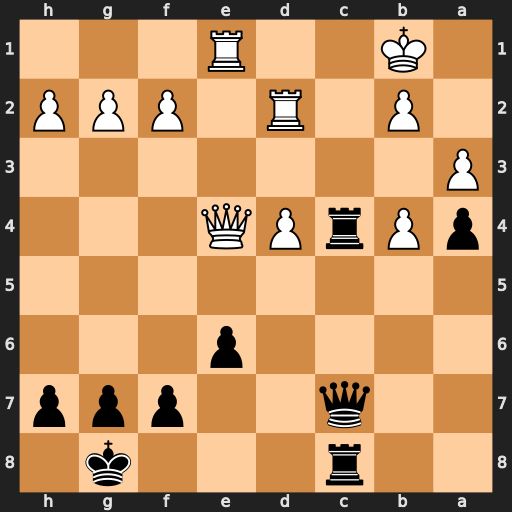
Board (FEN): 2r3k1/2q2ppp/4p3/8/pPrPQ3/P7/1P1R1PPP/1K2R3
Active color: b
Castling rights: -
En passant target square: -
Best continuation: Rc1+ Rxc1 Qxc1+